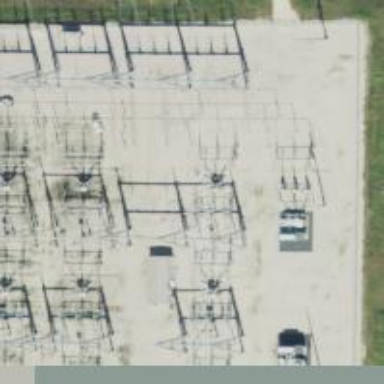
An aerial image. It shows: Switch used for power control.